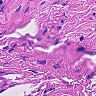
Metastatic tissue present: no